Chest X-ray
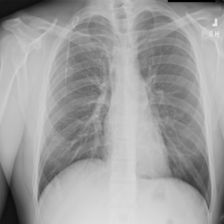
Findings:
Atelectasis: negative
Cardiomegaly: negative
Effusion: negative
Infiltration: negative
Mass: negative
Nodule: negative
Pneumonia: negative
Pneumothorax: negative
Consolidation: negative
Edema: negative
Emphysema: negative
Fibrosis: negative
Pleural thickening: negative
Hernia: negative